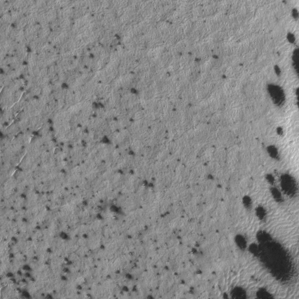
Label: frost